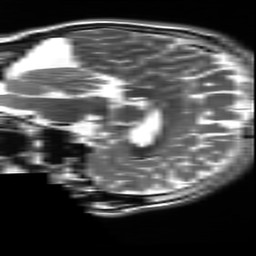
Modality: T2w
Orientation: sagittal
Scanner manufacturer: ge
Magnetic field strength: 3 T
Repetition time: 6.255 s
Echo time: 0.1014 s